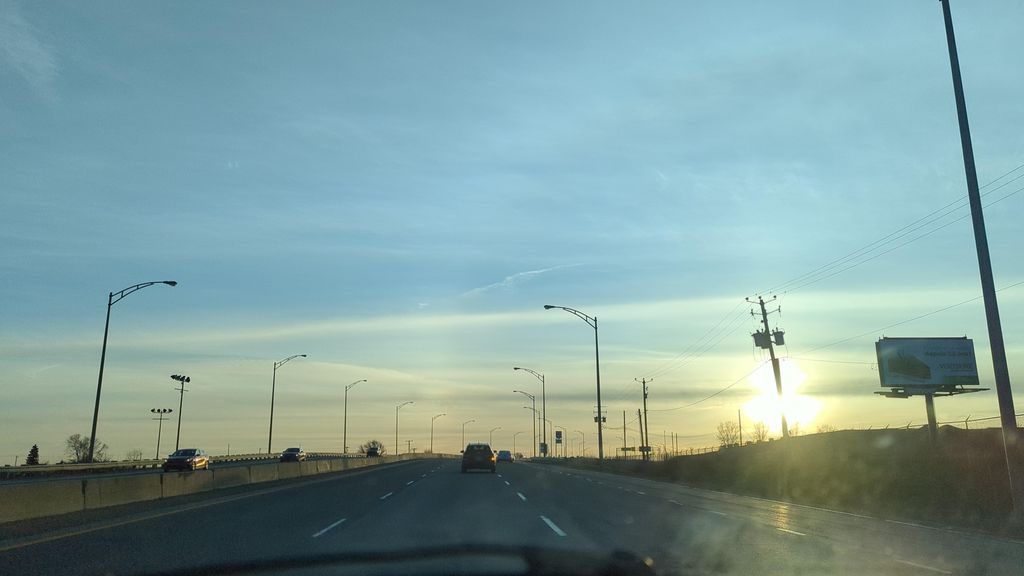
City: quebec_city